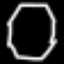
Label: octagon